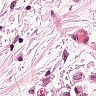
Metastatic tissue present: yes